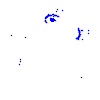
Particle: electron